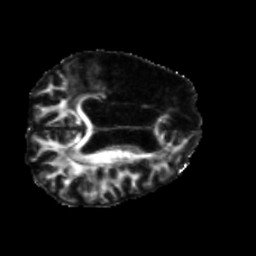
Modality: FA
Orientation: axial
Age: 64
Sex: male
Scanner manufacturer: siemens
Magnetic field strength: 3 T
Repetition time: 5.25 s
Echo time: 0.08 s